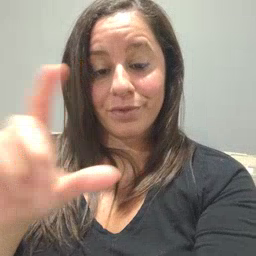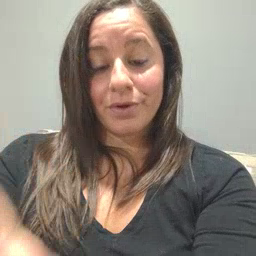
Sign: pool